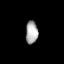
Tissue: lung
Cell type: Others
Senescence score: 0.5984
Nuclear area (px): 271
Mean DAPI intensity: 170.908